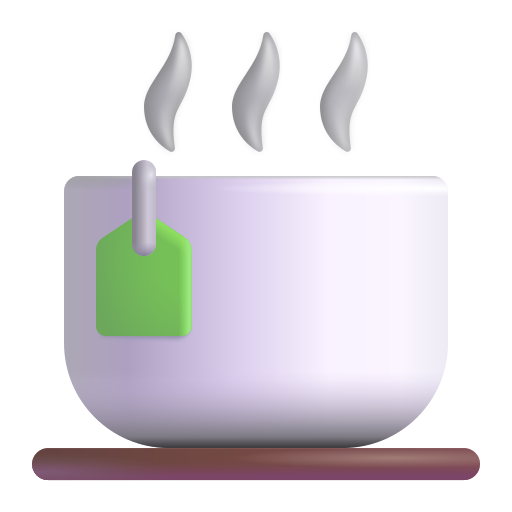
teacup without handle color